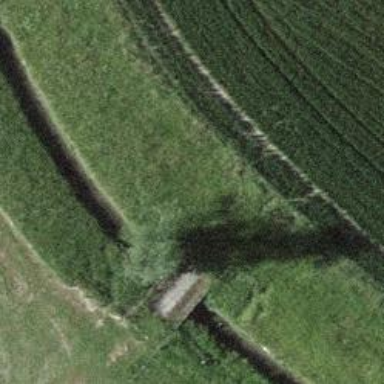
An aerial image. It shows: Path leading to bridge.